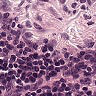
Metastatic tissue present: no